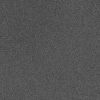
Atmospheric dust classification: dusty